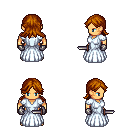
a pixel art fantasy rpg character, male body template, human, tanned skin, underdress, metal pants, brunette loose hair, metal gloves, brown shoes, dagger, four views (front, back, left, right), 2x2 character sprite sheet, small pixel art, hard edges, no anti-aliasing